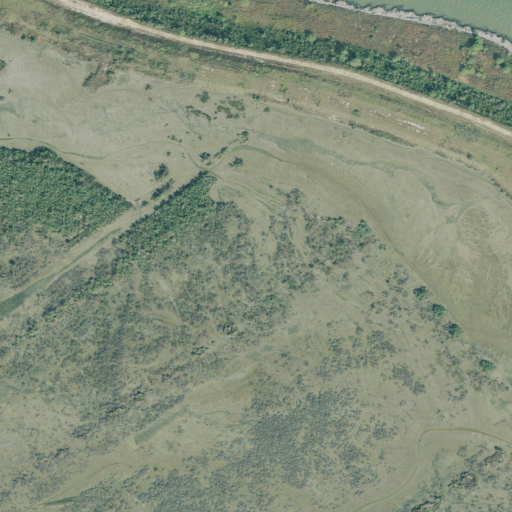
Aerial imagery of island in Texas named Spilmans Island containing barren land, herbaceous wetlands, open water, grassland, woody wetlands, and shrub